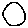
Label: circle